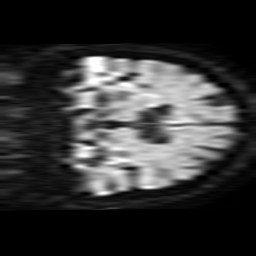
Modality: TRACE
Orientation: coronal
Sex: female
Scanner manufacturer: philips
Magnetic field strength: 3 T
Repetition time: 3.775 s
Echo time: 0.06069 s